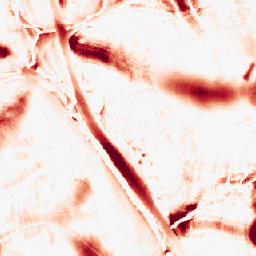
Category: morphological
Decomposition family: morphological_ellipse
Decomposition parameters: operation: opening
width: 50
height: 50
Upsampling method: nearest
Upsampling parameters: scale: 8
Upsampling scale: 8